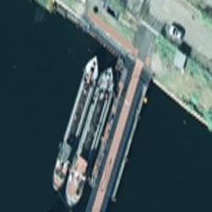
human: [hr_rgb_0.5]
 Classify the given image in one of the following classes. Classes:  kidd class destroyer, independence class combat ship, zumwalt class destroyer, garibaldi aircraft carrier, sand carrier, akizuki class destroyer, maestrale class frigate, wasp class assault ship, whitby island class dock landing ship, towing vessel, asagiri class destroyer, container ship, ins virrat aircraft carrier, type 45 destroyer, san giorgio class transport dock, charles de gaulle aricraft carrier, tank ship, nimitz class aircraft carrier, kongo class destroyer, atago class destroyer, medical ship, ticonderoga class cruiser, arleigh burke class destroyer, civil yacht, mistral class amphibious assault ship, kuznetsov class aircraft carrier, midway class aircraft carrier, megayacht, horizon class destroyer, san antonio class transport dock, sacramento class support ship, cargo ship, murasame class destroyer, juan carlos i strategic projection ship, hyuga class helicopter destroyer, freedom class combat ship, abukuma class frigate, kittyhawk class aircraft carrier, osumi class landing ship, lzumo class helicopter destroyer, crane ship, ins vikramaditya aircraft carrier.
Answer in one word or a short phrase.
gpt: Sand carrier